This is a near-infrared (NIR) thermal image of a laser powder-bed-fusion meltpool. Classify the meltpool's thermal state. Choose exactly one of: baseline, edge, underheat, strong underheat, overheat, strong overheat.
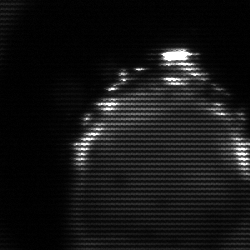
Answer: edge